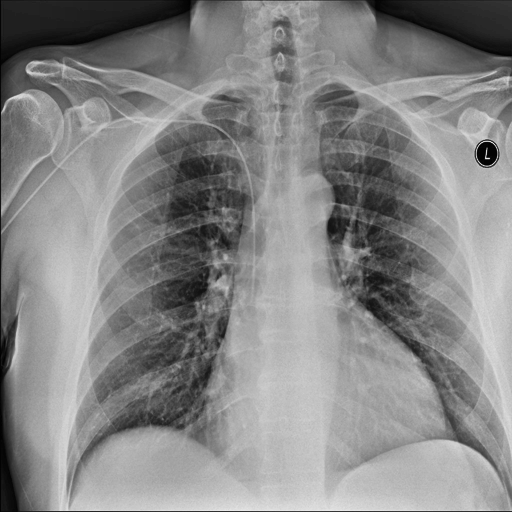
Finding: NORMAL